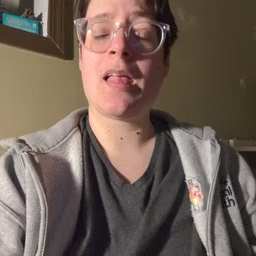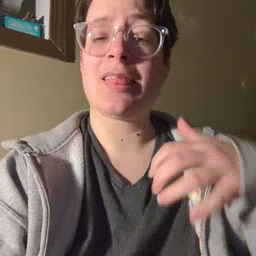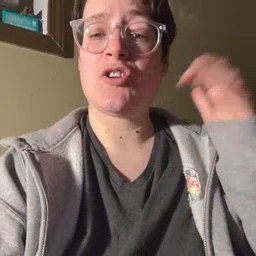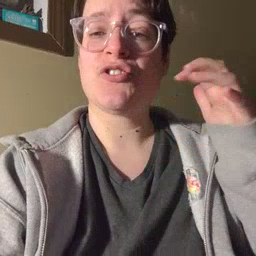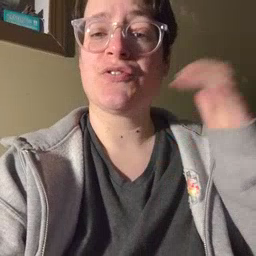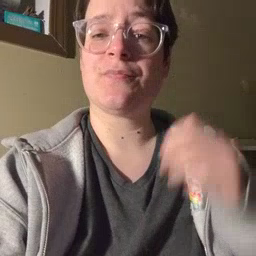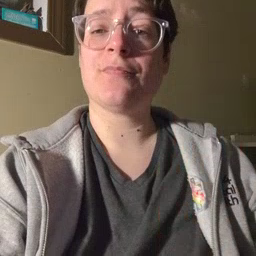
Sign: alligator